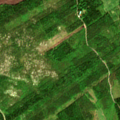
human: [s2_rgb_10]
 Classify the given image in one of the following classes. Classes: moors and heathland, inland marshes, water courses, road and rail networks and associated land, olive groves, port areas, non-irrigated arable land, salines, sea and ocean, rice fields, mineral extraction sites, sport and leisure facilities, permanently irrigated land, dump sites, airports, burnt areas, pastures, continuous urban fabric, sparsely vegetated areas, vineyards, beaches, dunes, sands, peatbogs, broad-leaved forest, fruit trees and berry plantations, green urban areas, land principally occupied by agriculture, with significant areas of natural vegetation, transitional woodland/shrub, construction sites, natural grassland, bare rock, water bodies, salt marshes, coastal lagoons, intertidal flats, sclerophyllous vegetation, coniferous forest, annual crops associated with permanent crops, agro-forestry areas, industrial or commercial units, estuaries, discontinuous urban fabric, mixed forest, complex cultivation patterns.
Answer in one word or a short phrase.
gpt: non-irrigated arable land, coniferous forest, mixed forest, transitional woodland/shrub